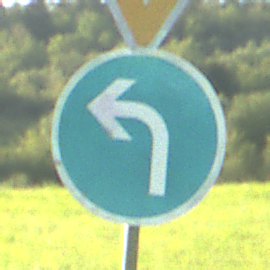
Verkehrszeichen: VorgeschriebeneFahrtrichtungLinks
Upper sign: VorfahrtGewaehren
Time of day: MorningAfternoon
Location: Outdoor (Nature)
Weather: PartlyCloudy
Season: NotSpecified
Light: Natural